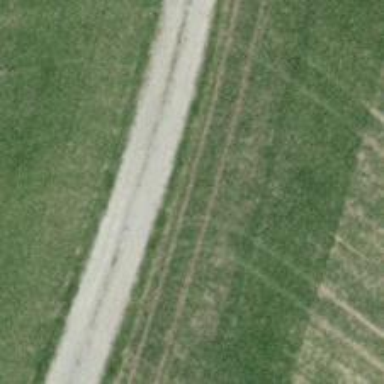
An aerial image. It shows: Paved track with grade 2 track type.